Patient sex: M
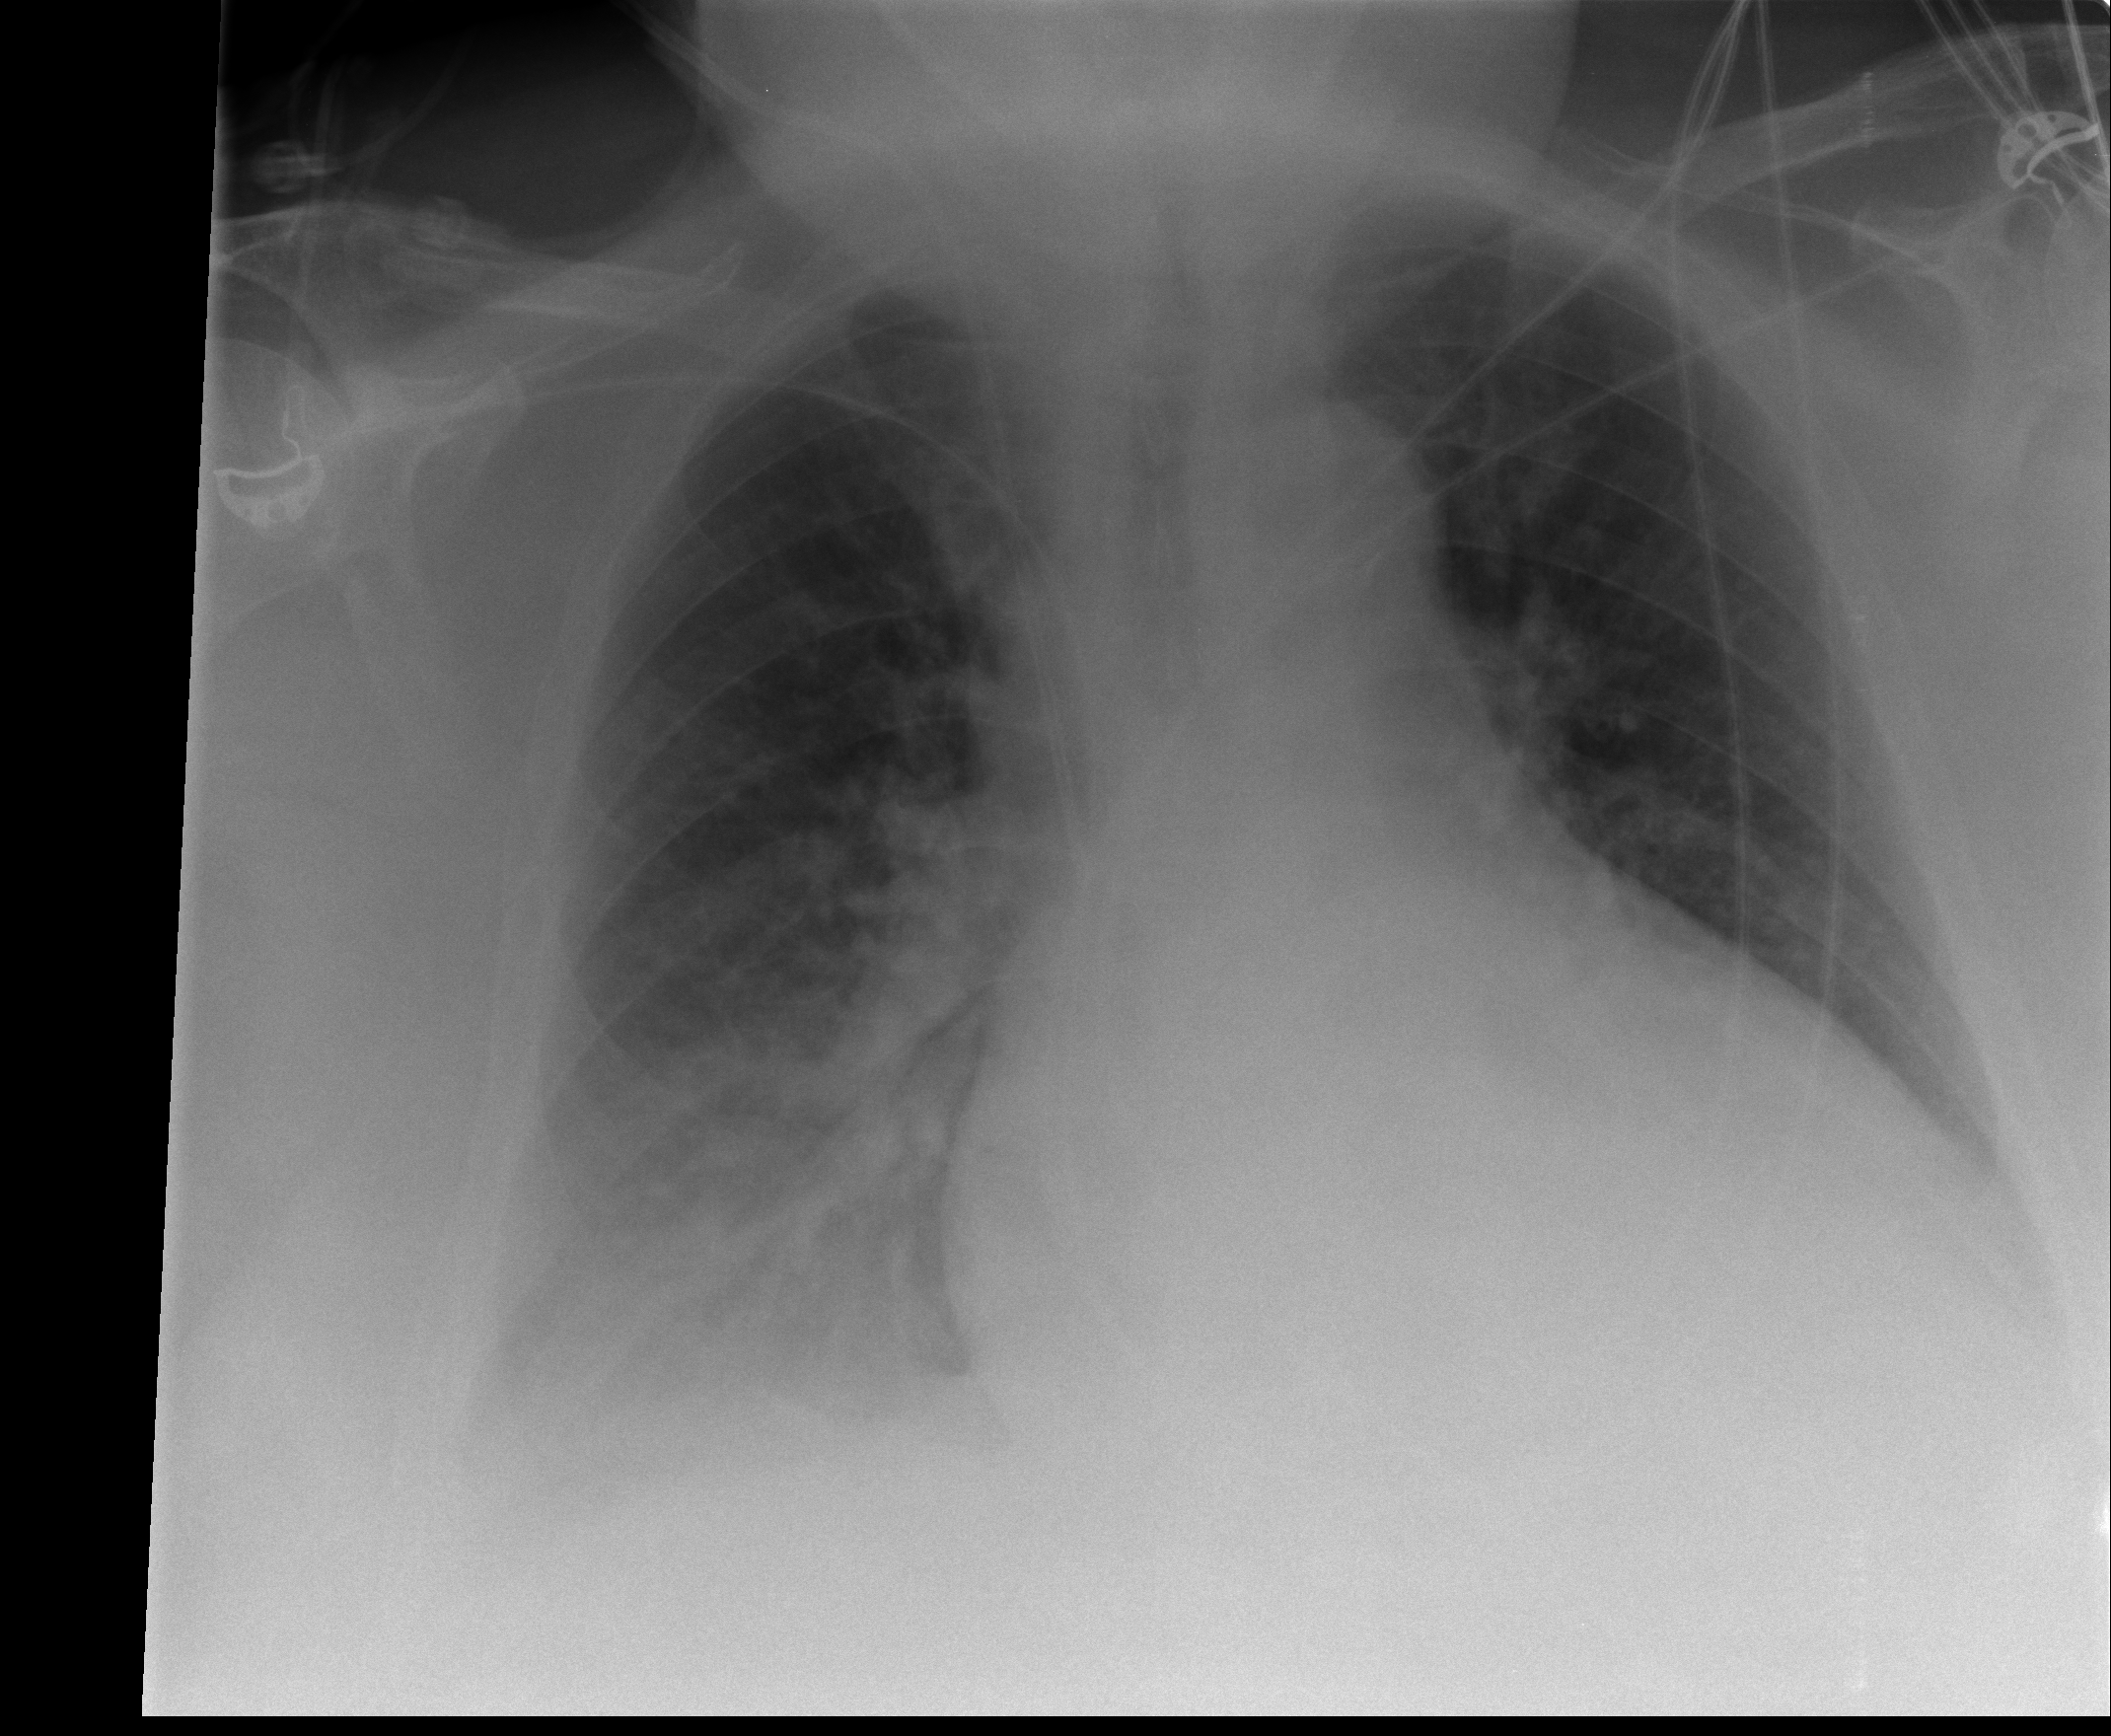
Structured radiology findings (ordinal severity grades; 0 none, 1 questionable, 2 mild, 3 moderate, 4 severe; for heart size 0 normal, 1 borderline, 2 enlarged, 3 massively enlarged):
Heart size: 2
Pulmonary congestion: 2
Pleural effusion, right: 1
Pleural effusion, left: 2
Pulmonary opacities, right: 3
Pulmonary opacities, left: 0
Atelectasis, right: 2
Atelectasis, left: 0